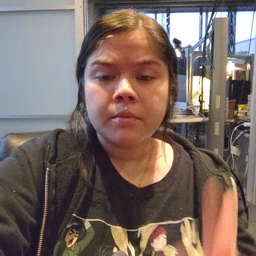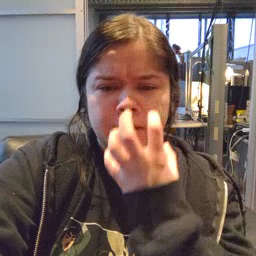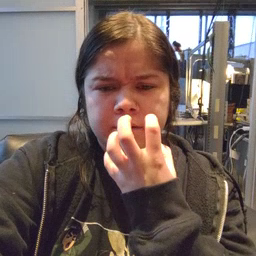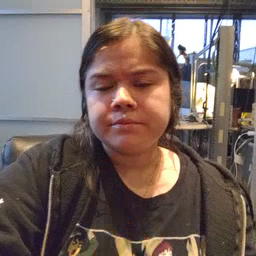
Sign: mad